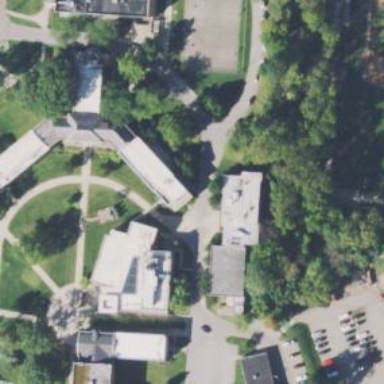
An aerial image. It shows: View of university building.